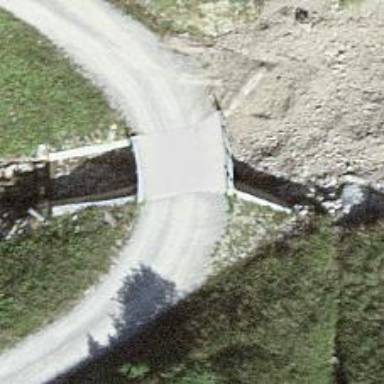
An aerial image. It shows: Track road on bridge with grade 1 track type.